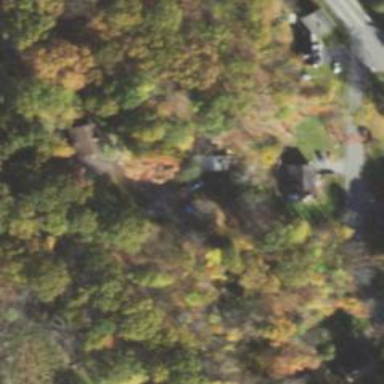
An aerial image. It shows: Mixed woodland with variety of leaf types and cycles.